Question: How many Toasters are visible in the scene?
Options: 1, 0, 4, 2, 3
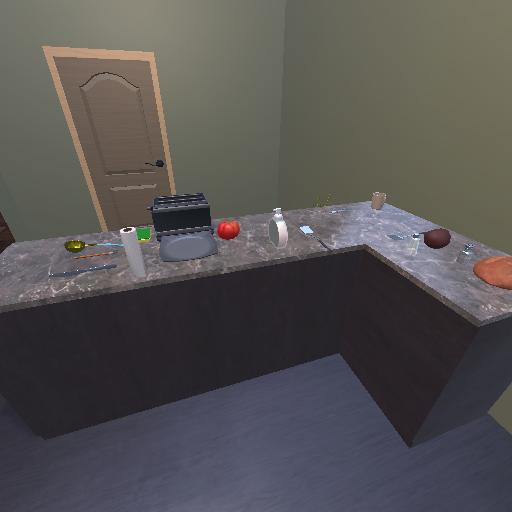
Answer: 1